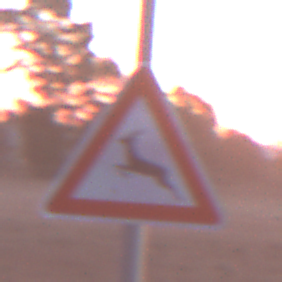
Verkehrszeichen: WildwechselRechts
Umgebung: Outdoor, Nature
Tageszeit: SunriseSunset
Wetter: Clear
Licht: Natural
Jahreszeit: NotSpecified
Kontrast: LowContrast